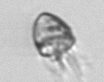
Label: Ciliophora